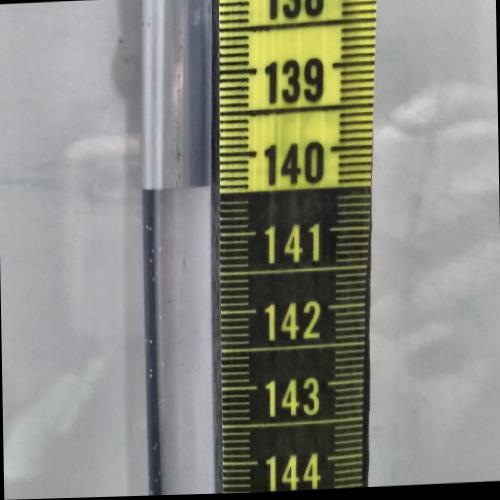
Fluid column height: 140.4 cm